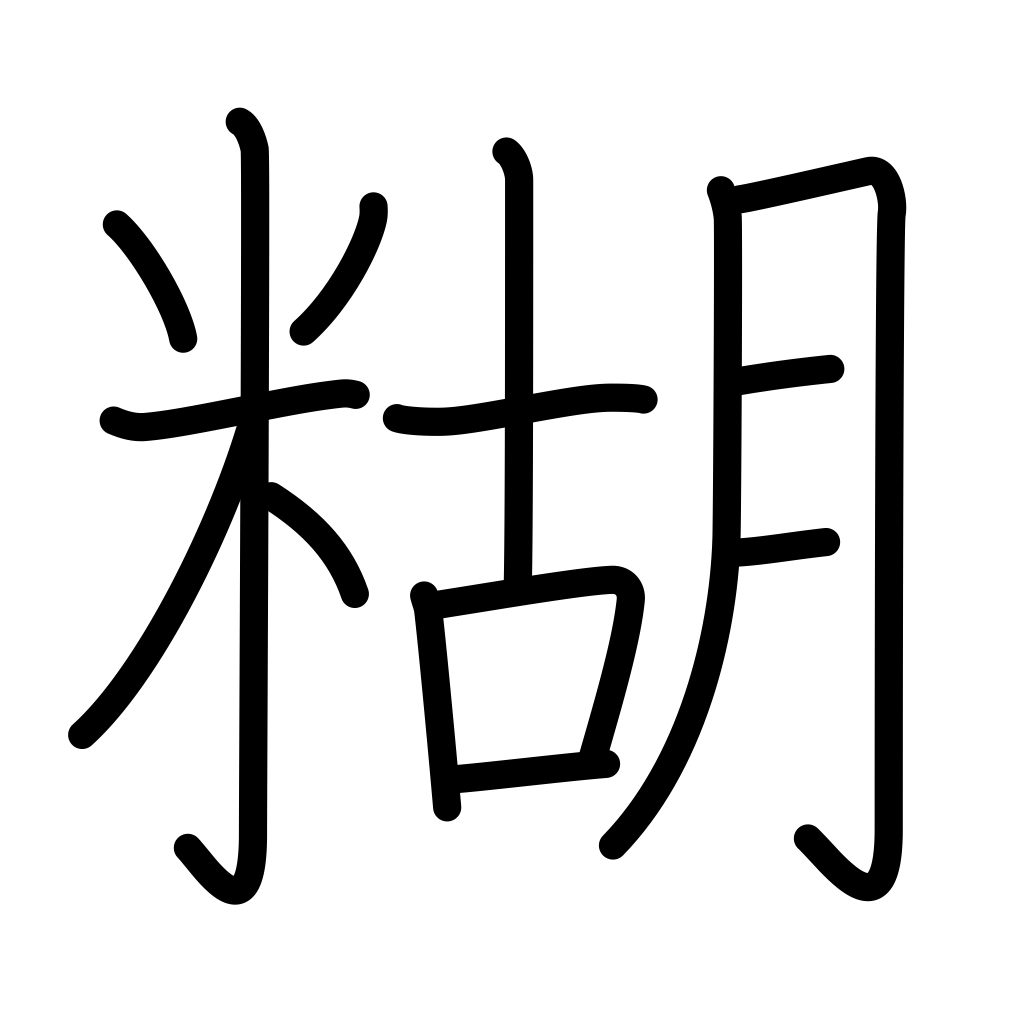
Meaning: paste, glue, sizing